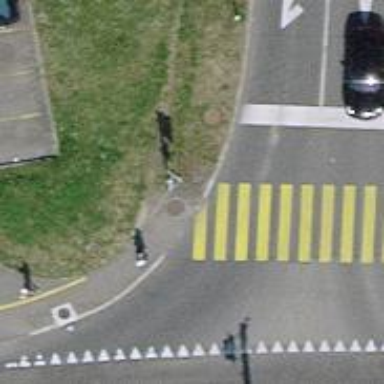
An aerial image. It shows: Kerb barrier.